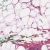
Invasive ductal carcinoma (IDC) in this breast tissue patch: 0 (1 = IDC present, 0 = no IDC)